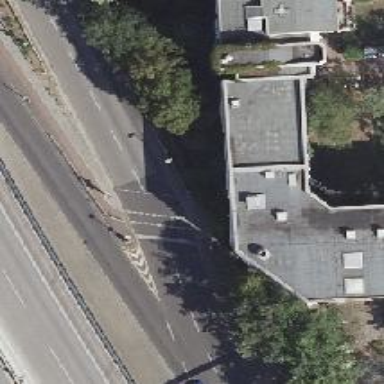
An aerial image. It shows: Secondary road with asphalt surface. There is cycle track on the right side of the road.